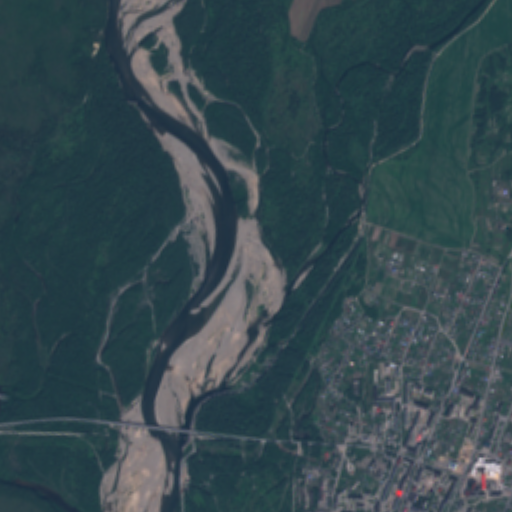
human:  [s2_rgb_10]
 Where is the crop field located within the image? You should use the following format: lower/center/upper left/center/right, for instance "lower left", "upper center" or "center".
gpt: The crop field is located in the upper right of the image.
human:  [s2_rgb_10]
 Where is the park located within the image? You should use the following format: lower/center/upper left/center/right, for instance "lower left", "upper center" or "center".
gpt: The park is located in the lower right of the image.
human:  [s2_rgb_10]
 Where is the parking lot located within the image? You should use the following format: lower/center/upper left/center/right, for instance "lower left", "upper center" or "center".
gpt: The parking lot is located in the lower right of the image.
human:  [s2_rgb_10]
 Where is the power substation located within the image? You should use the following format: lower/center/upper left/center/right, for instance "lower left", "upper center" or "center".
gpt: The power substation is located in the lower right of the image.
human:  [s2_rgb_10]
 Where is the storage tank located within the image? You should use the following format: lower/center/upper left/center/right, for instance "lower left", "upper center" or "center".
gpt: The storage tank is located in the lower center of the image.
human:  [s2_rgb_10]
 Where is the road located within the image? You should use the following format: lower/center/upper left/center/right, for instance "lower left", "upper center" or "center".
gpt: There is no road in the image.